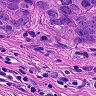
Metastatic tissue present: yes